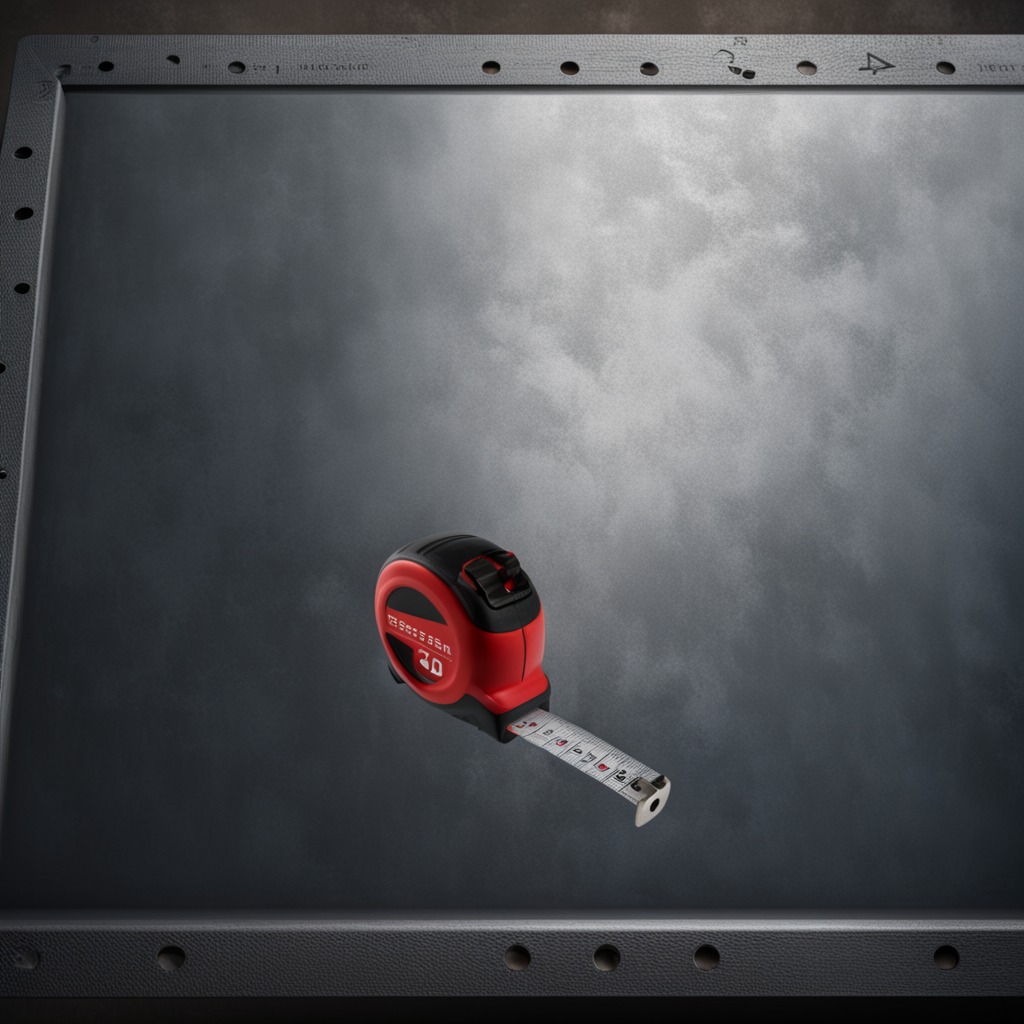
A measuring tape lies on the cold steel table in the mining workshop.